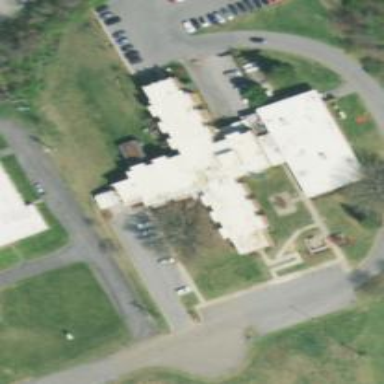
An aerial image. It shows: Hospital.